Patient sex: F
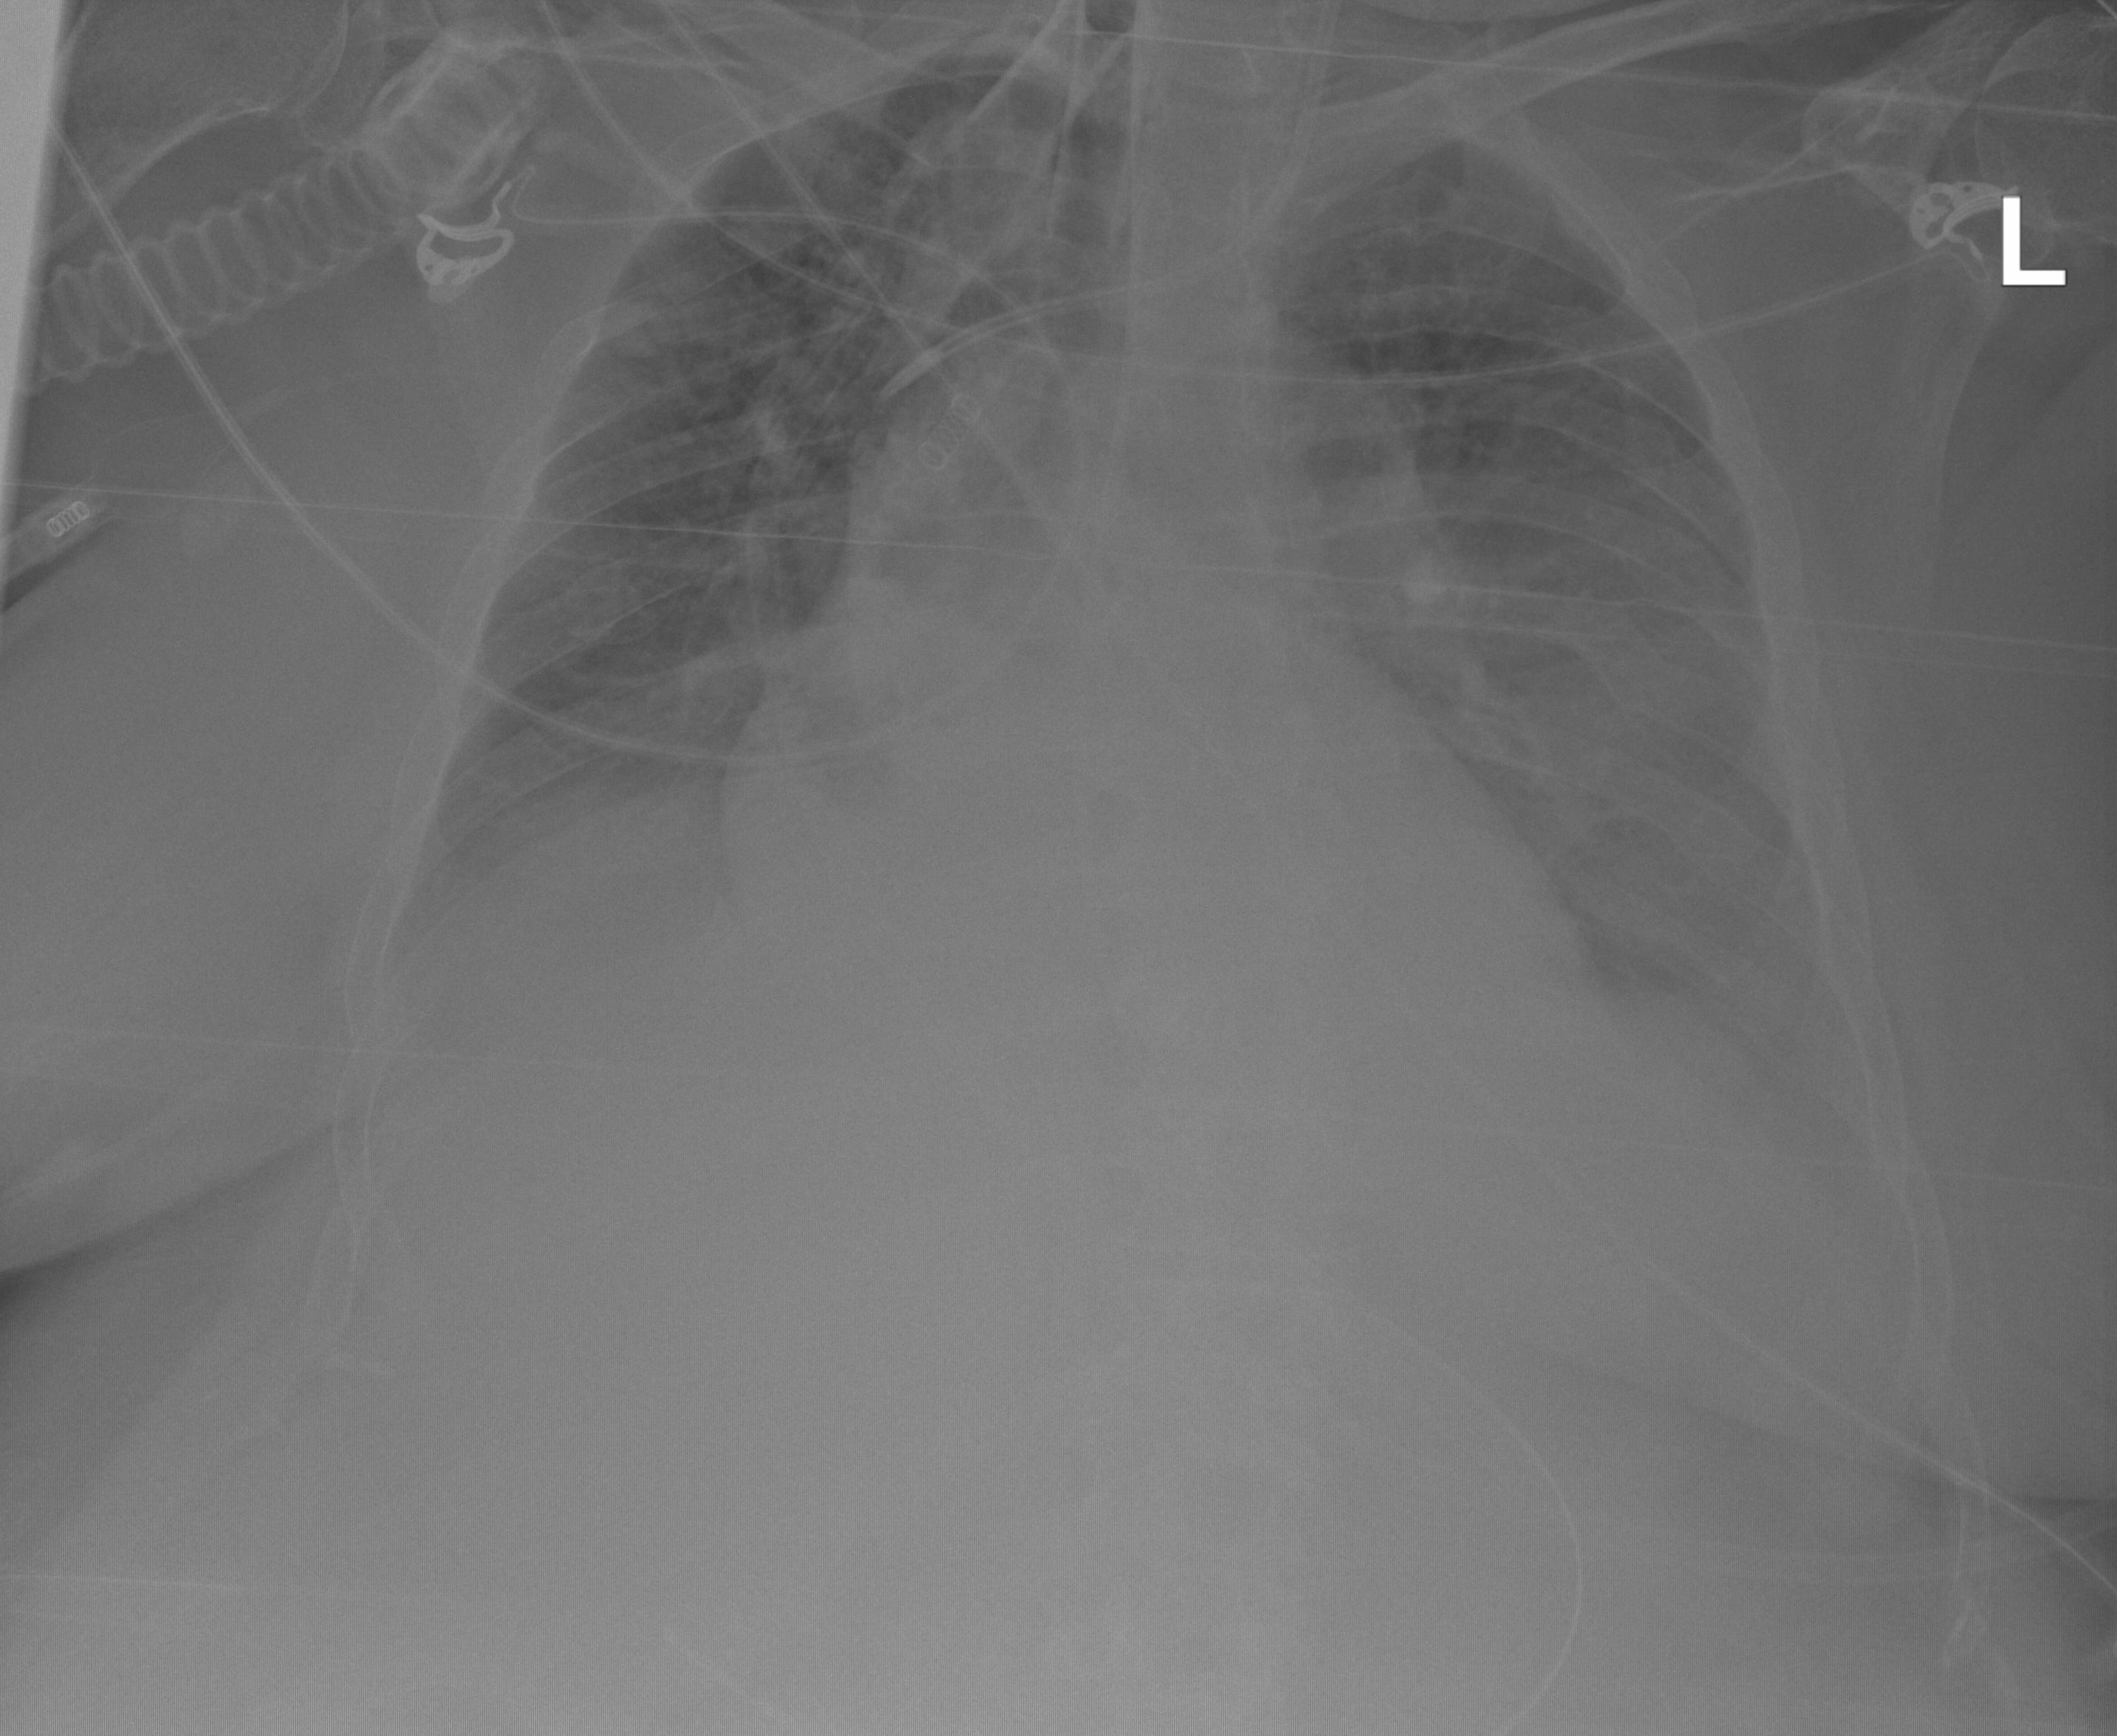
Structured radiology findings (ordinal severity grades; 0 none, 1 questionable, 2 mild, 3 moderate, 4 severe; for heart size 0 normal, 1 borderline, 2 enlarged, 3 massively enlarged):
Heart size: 2
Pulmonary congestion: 2
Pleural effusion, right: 2
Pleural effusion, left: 2
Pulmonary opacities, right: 2
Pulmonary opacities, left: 2
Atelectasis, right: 2
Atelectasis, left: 2